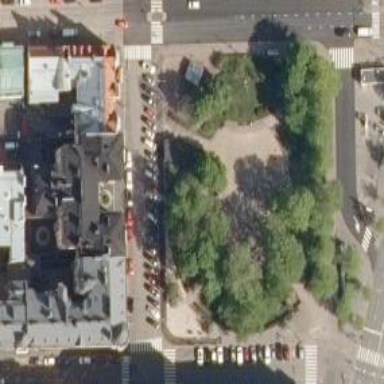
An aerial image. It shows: Historic memorial.